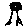
Label: tree